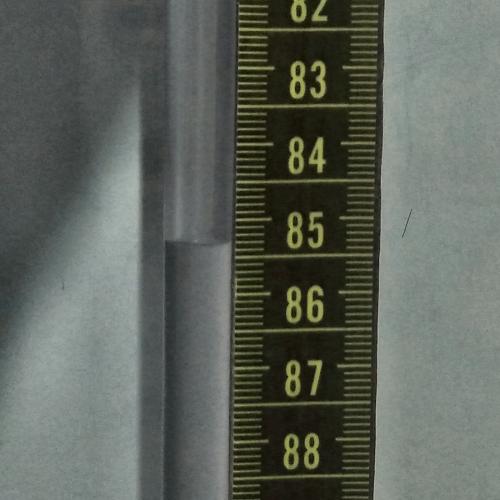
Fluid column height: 85.3 cm